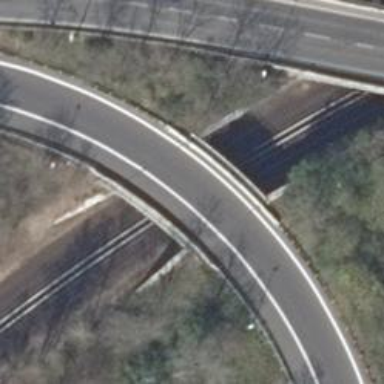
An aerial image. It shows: Bridge on motorway link.